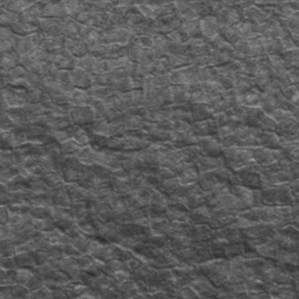
Label: frost